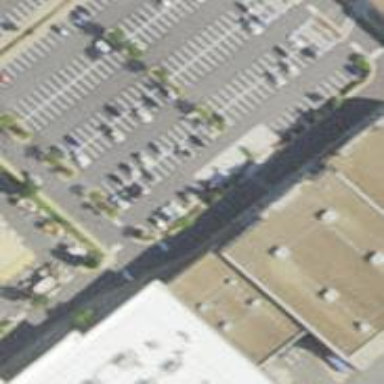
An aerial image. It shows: Parking space is available.